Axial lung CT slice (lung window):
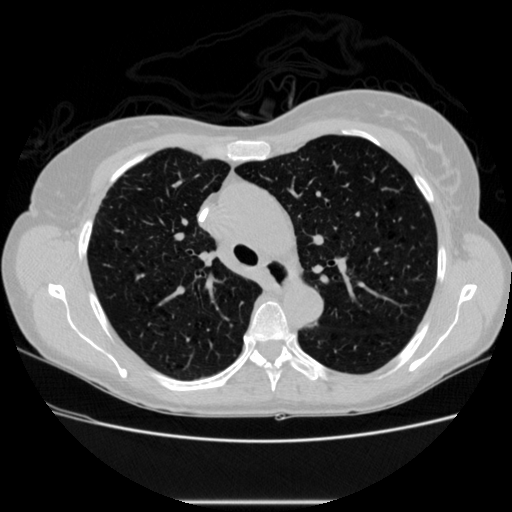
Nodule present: no